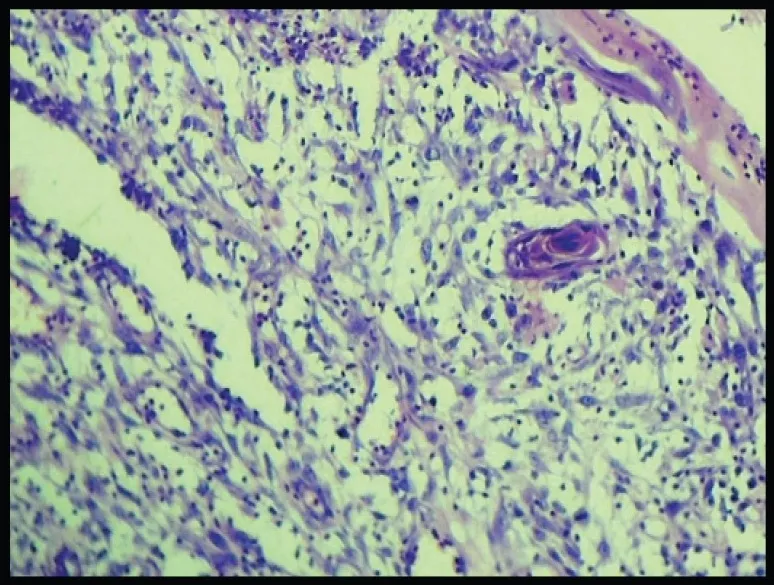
M/E showing epithelial pearl (H & E Stain; 10x).
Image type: pathology (h&e)